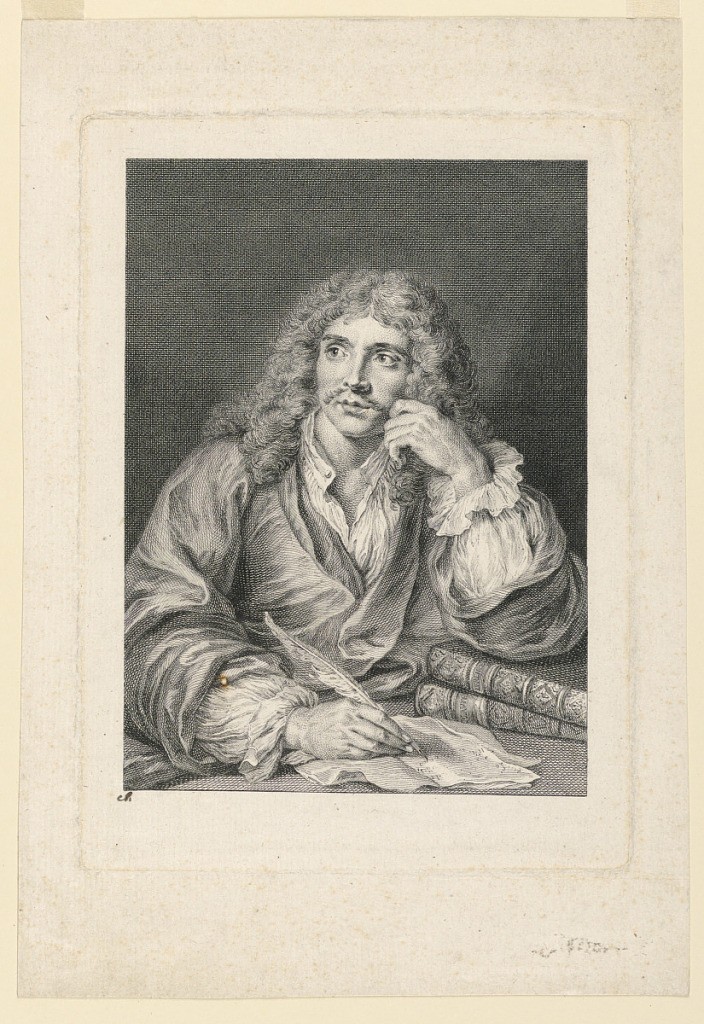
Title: Portrait of Jean Baptiste Moliére (1620-1673)
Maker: François Bernard Lépicié, French, 1698 - 1755
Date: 1734
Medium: Engraving on paper
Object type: Print
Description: Moliére seated behind a table, his body and head slightly turned to left. His right hand, holding a pen, resting on writing paper. His head leans on his left hand. Books under his left elbow. He is wearing a dressing gown.